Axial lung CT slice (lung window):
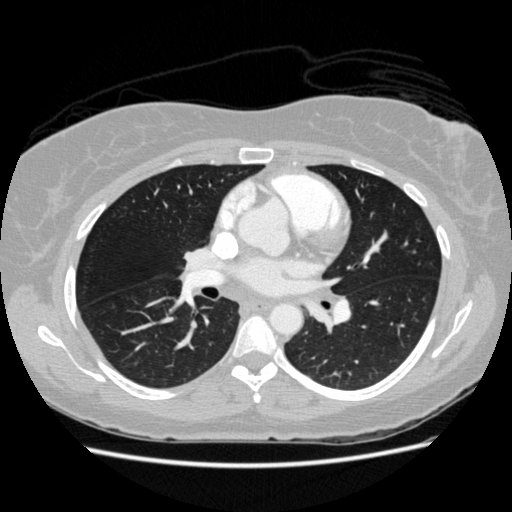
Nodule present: no